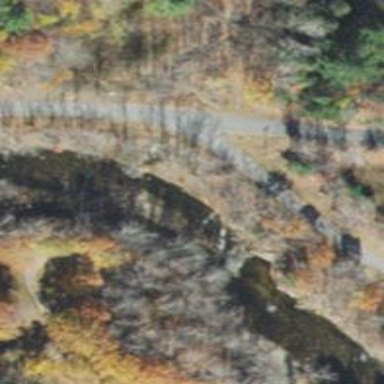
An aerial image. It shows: Culvert tunnel.